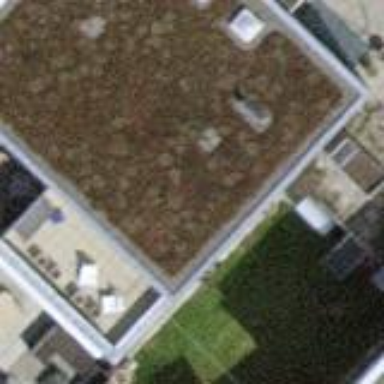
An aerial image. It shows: Terrace building.